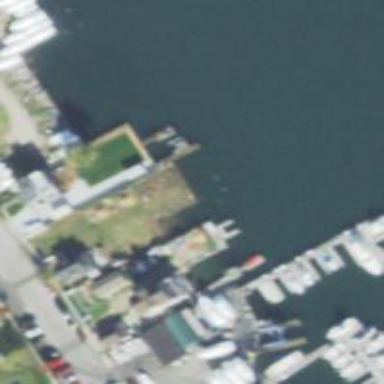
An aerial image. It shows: Slipway on leisure land.